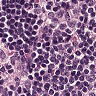
Metastatic tissue present: no